Question: I am trying to animate text around an oval like this:

I found solutions with circle, but when I transform circle in oval animation is breaks.
Is anyone know how to do this? I would be grateful for any help.
Code for circle:
'''
var radius = 200; // adjust to move out items in and out
var fields = $('.carousel__item'),
container = $('.carousel'),
width = container.width(),
height = container.height();
var angle = 0,
step = (2 * Math.PI) / fields.length;
fields.each(function() {
var x = Math.round(width / 2 + radius * Math.cos(angle) - $(this).width() / 2);
var y = Math.round(height / 2 + radius * Math.sin(angle) - $(this).height() / 2);
if (window.console) {
console.log($(this).text(), x, y);
}
$(this).css({
left: x + 'px',
top: y + 'px'
});
angle += step;
});
'''
'''
.carousel {
width: 400px;
height: 400px;
margin: 10px auto;
position: relative;
border-radius: 50%;
animation: spin 60s linear infinite;
}
.carousel:hover {
animation-play-state: paused;
}
.carousel:hover .carousel__item {
animation-play-state: paused;
}
.carousel__item {
text-align: center;
width: 300px;
position: absolute;
animation: spin 60s linear infinite reverse;
font-size: 1.4rem;
}
@keyframes spin {
100% {
transform: rotate(1turn);
}
}
.carousel__item:hover {
animation-play-state: paused;
}
'''
'''
<script src="https://cdnjs.cloudflare.com/ajax/libs/jquery/3.3.1/jquery.min.js"></script>
<div class="carousel">
<div class="carousel__item">TEXTTEXTTEXT</div>
<div class="carousel__item">TEXTTEXTTEXTTEXT</div>
<div class="carousel__item">TEXTTEXTTEXTTEXT</div>
<div class="carousel__item">TEXTTEXTTEXTTEXT</div>
<div class="carousel__item">TEXTTEXTTEXTTEXT</div>
<div class="carousel__item">TEXTTEXTTEXTTEXT</div>
<div class="carousel__item">TEXTTEXTTEXTTEXT</div>
<div class="carousel__item">TEXTTEXTTEXTTEXT</div>
</div>
'''
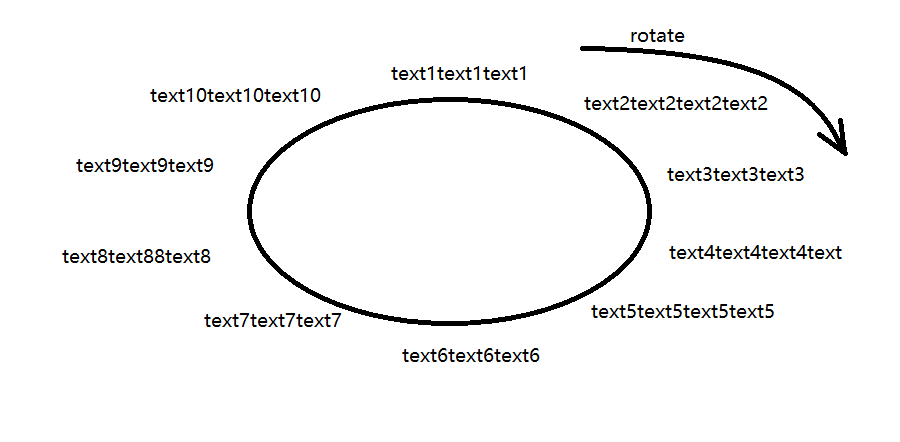
Answer: Here is an idea where you don't need complex calculation and you only have to control the shape using width/height. The text will always rotate around the border so it can be either a circle (width = height) or ellipsis (height != width).
You only need JS to set a different delay for each element.
'''
var delay = 0,
step = 5 / $('.carousel__item').length; /* 5 is the animation duration */
$('.carousel__item').each(function() {
$(this).css('animation-delay', -delay + "s");
delay += step;
})
'''
'''
.carousel {
width: 400px;
height: 200px;
margin: 20px auto;
position: relative;
border-radius: 50%;
border: 1px solid;
}
.carousel__item {
position: absolute;
top: 50%;
left: 50%;
transform: translate(-50%, -50%);
animation:
move-x 5s linear infinite,
move-y 5s linear infinite;
font-size: 1.4rem;
}
.carousel:hover .carousel__item {
animation-play-state: paused;
}
@keyframes move-x {
0% {
left: 0;
animation-timing-function: ease-in;
}
25% {
left: 50%;
animation-timing-function: ease-out;
}
50% {
left: 100%;
animation-timing-function: ease-in;
}
75% {
left: 50%;
animation-timing-function: ease-out;
}
100% {
left: 0%;
animation-timing-function: ease-in;
}
}
@keyframes move-y {
0% {
top: 50%;
animation-timing-function: ease-out;
}
25% {
top: 0;
animation-timing-function: ease-in;
}
50% {
top: 50%;
animation-timing-function: ease-out;
}
75% {
top: 100%;
animation-timing-function: ease-in;
}
100% {
top: 50%;
animation-timing-function: ease-out;
}
}
'''
'''
<script src="https://cdnjs.cloudflare.com/ajax/libs/jquery/3.3.1/jquery.min.js"></script>
<div class="carousel">
<div class="carousel__item">TEXT</div>
<div class="carousel__item">TEXT</div>
<div class="carousel__item">TEXT</div>
<div class="carousel__item">TEXT</div>
<div class="carousel__item">TEXT</div>
<div class="carousel__item">TEXT</div>
<div class="carousel__item">TEXT</div>
<div class="carousel__item">TEXT</div>
</div>
'''